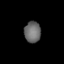
Tissue: lung
Cell type: Epithelial cells
Senescence score: 0.1619
Nuclear area (px): 340
Mean DAPI intensity: 105.468